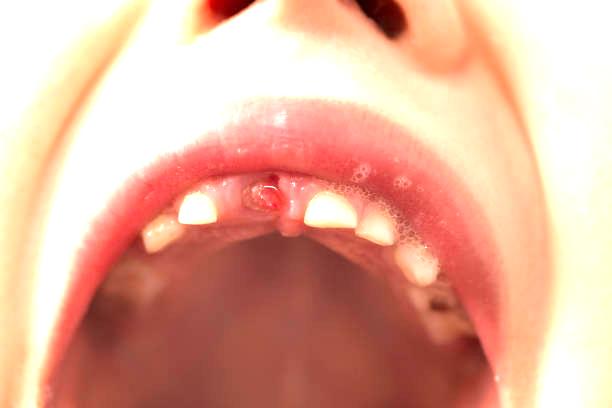
Condition: hypodontia